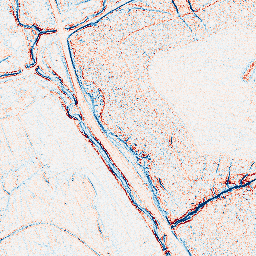
Category: edge_preserving
Decomposition family: anisotropic_diffusion
Decomposition parameters: iterations: 5
kappa: 50
gamma: 0.05
Upsampling method: bicubic
Upsampling parameters: scale: 8
Upsampling scale: 8